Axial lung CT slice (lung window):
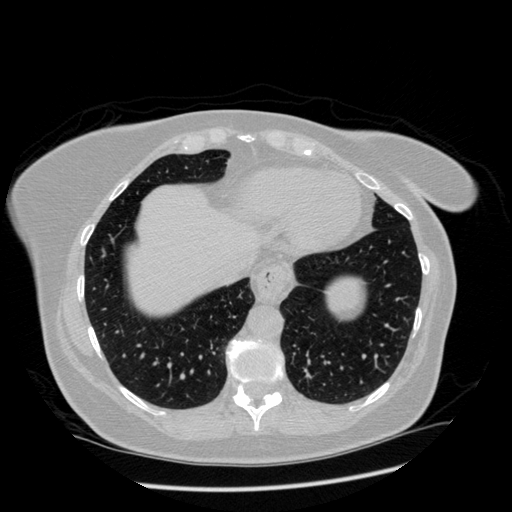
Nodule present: no